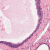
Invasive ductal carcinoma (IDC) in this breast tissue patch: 0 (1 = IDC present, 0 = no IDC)